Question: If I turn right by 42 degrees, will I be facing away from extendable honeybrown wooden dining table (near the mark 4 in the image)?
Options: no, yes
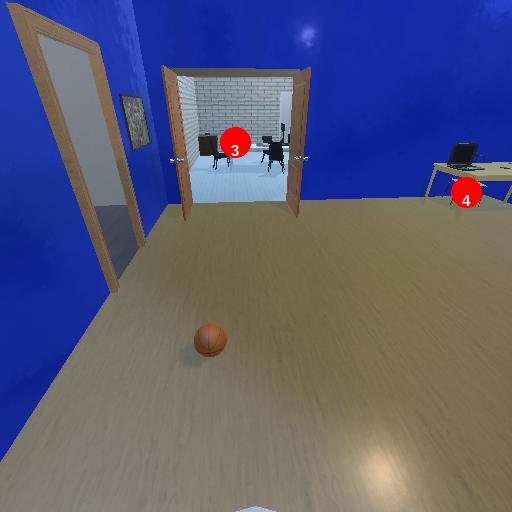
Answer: no